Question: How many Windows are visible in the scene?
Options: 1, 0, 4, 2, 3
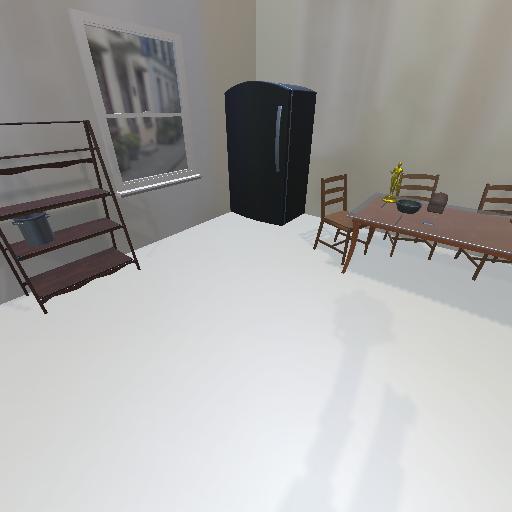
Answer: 1